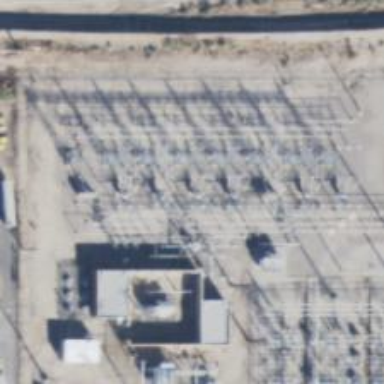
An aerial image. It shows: Switch for power supply.